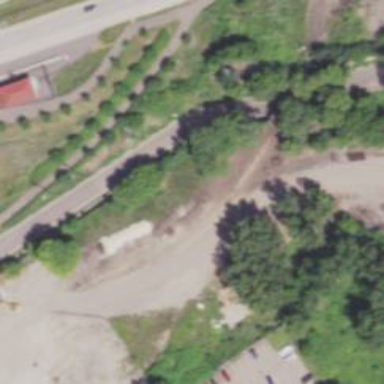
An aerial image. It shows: Abandoned railway spur.